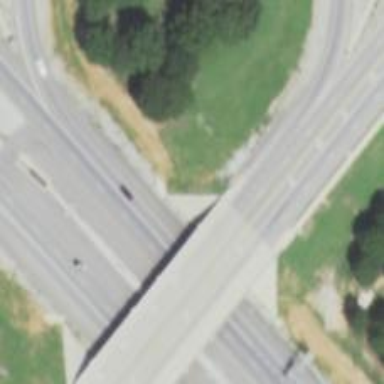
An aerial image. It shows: Beam bridge on secondary road.